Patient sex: M
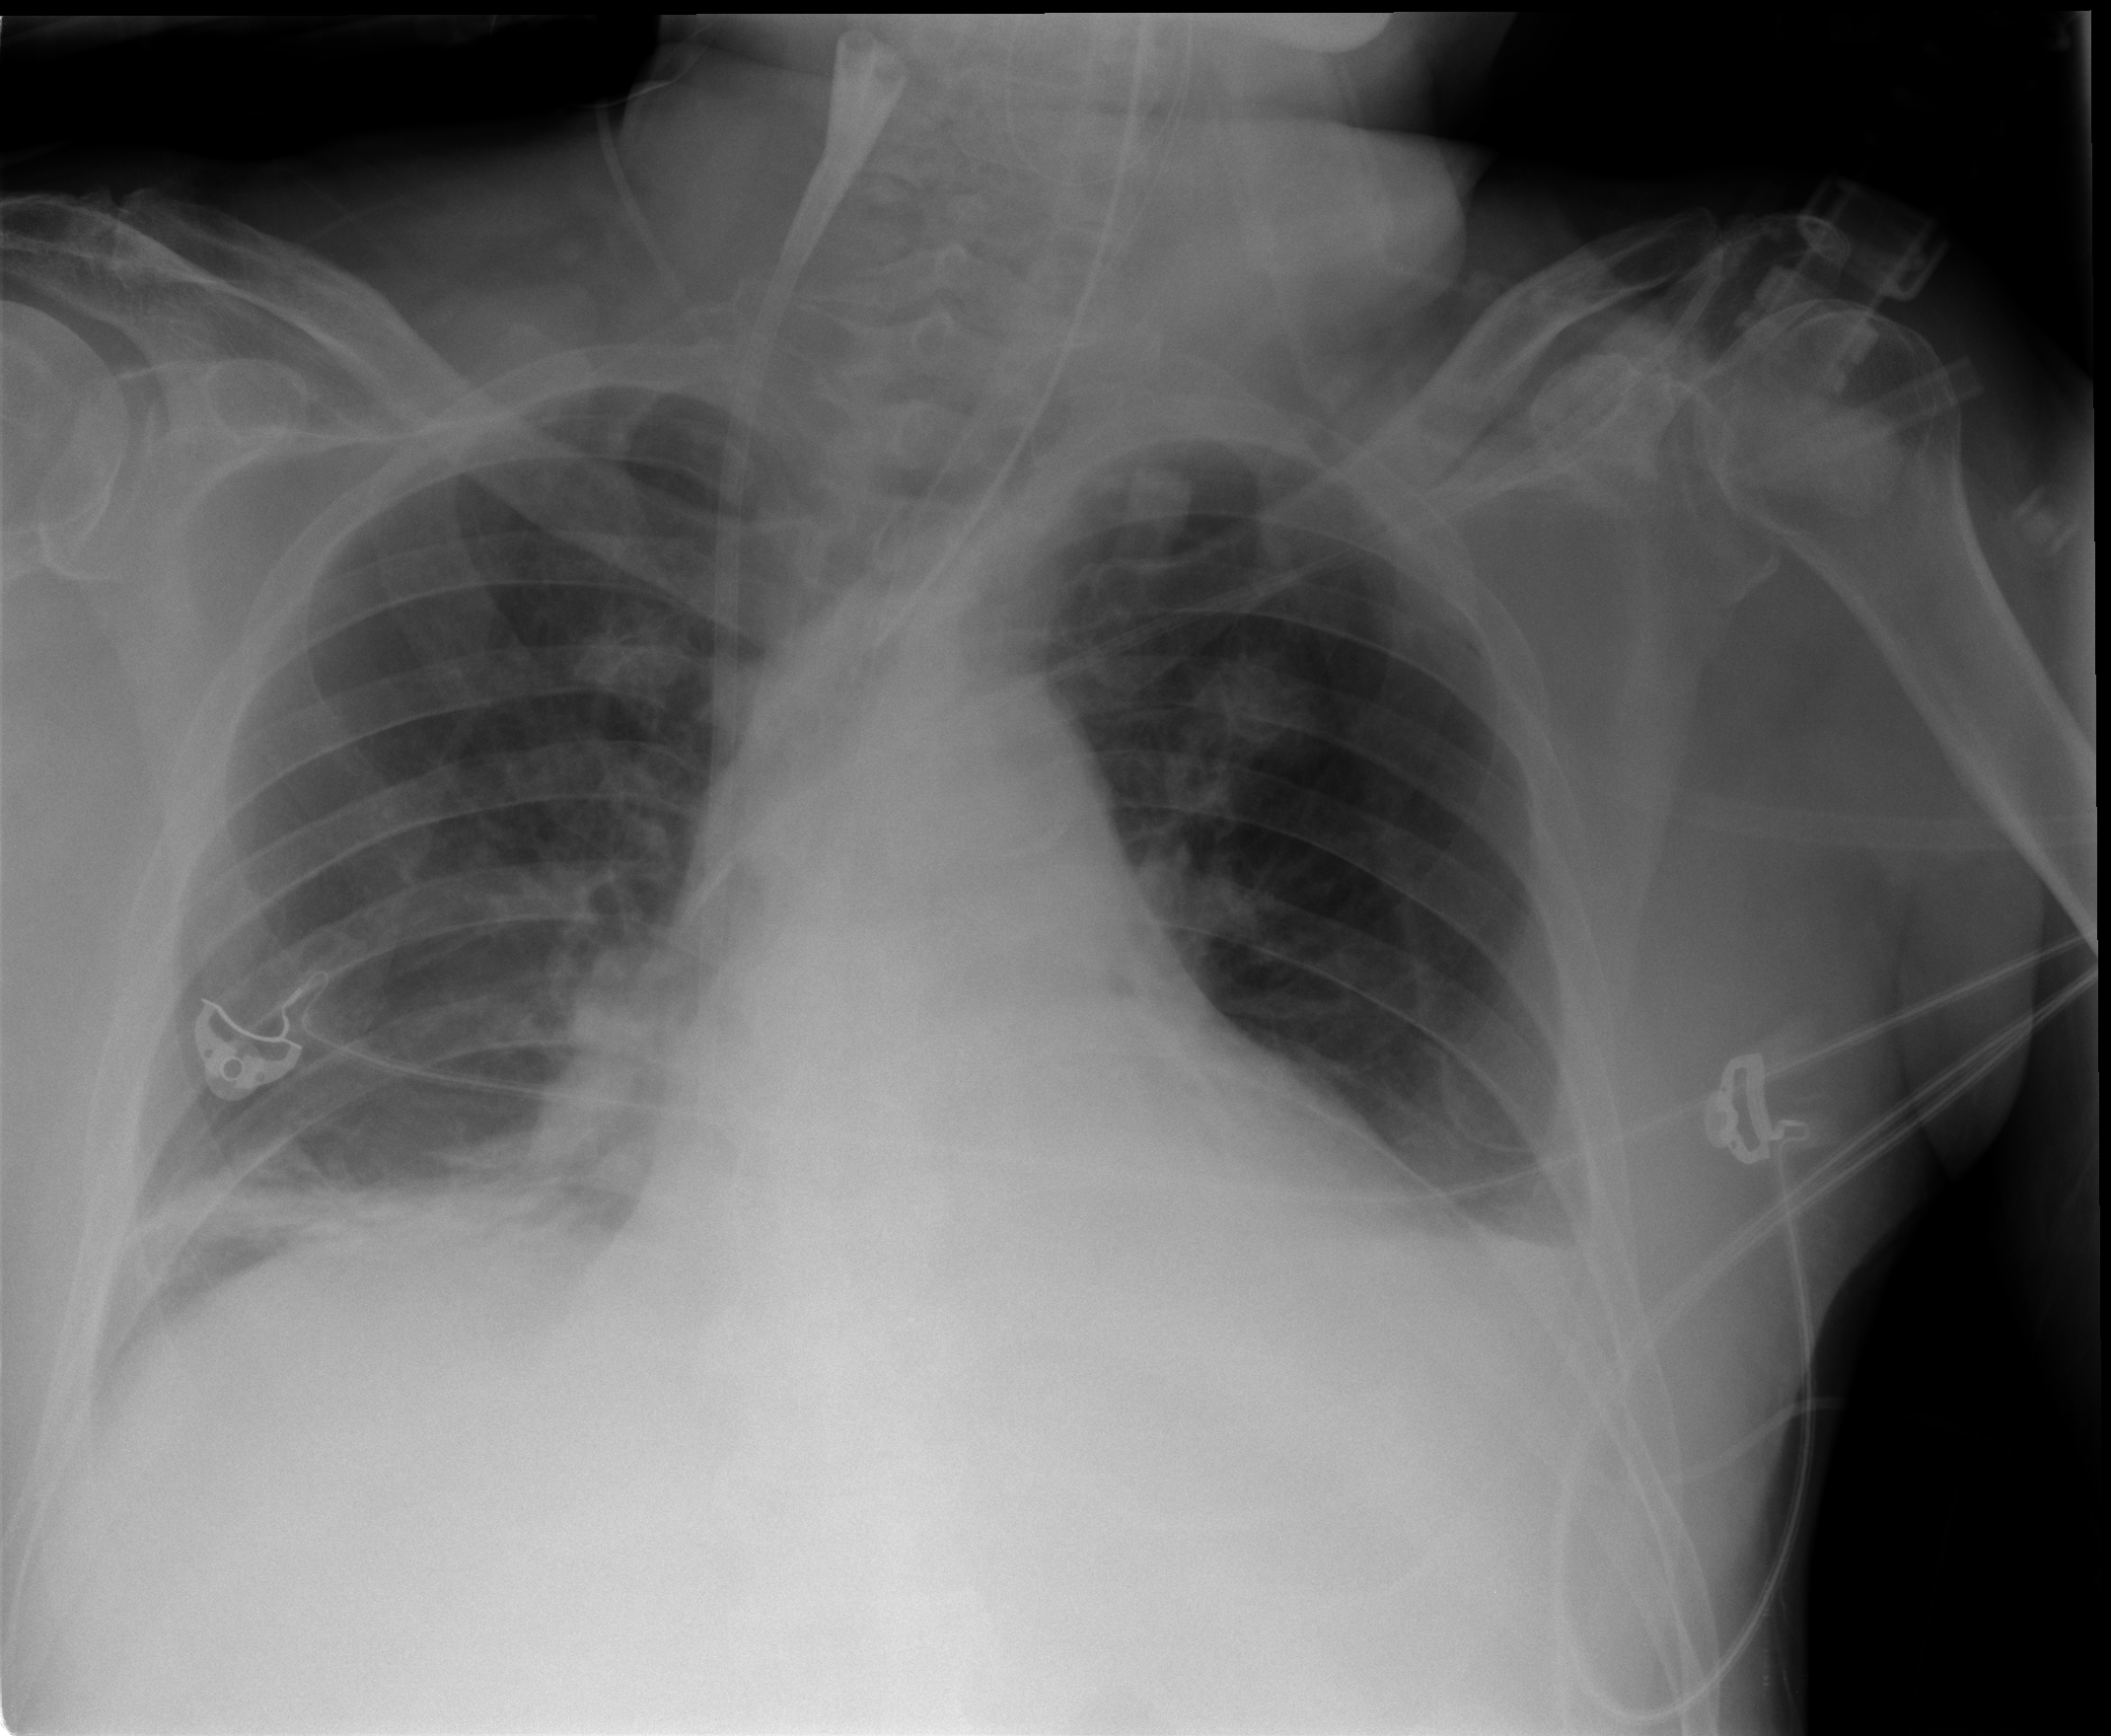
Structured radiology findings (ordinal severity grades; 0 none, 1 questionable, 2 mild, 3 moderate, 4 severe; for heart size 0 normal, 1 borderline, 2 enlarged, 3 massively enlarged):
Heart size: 1
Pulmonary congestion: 0
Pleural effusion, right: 1
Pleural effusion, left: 2
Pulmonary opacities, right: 0
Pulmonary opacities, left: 0
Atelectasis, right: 3
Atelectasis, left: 2